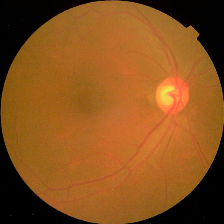
Diabetic retinopathy grade: No DR